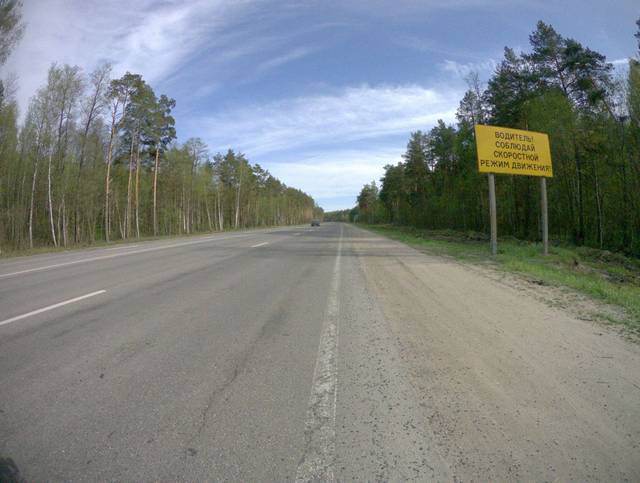
Region: Russia
Coordinates: 56.094, 40.45